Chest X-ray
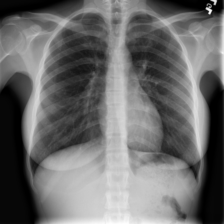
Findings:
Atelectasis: negative
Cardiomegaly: negative
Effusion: negative
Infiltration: negative
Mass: negative
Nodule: negative
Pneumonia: negative
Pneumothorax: negative
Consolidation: negative
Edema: negative
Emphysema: negative
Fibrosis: negative
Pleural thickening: negative
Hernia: negative